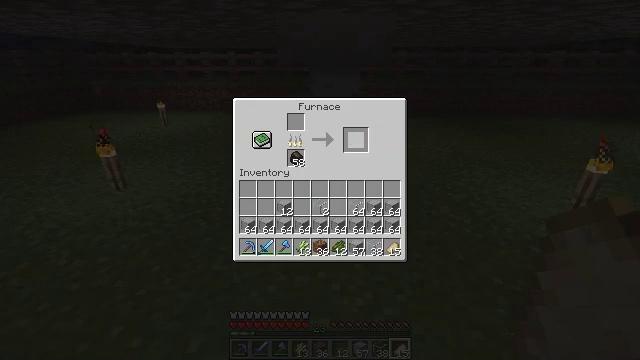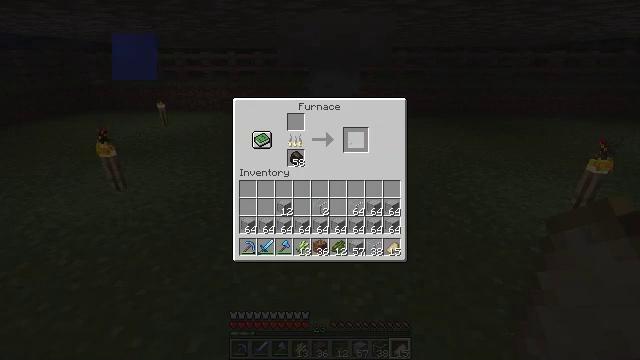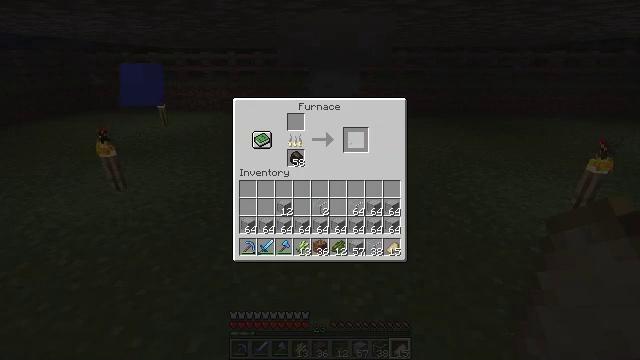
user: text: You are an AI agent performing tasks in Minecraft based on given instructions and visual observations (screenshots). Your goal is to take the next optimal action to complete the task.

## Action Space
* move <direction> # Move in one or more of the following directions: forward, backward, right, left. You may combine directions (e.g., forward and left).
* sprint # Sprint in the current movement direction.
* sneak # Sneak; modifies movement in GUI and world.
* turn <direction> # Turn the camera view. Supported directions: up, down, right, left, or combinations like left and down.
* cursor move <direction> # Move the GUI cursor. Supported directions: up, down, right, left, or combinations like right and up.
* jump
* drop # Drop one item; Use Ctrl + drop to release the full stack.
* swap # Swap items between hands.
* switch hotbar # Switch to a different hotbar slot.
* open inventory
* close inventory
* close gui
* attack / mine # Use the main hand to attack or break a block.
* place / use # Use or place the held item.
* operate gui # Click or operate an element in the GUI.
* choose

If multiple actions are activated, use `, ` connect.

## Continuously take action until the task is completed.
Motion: motion action
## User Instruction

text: Smelt cactus in a furnace to get green dye.
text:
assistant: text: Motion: sneak
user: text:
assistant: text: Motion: sneak
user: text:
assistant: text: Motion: sneak